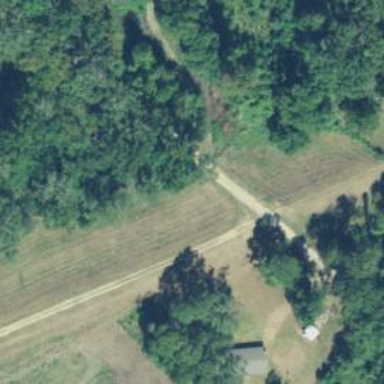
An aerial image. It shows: Unclassified road.